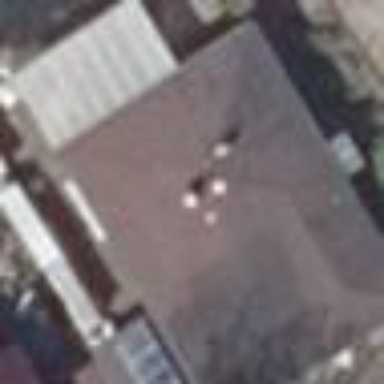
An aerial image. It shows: House with hipped roof.